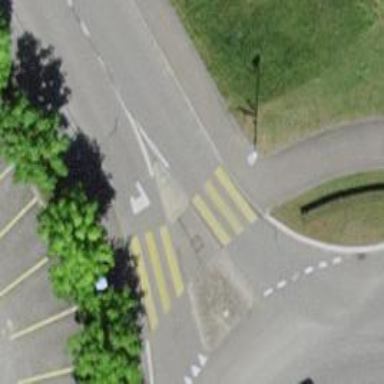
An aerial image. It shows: Zebra crossing with road island.